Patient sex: M
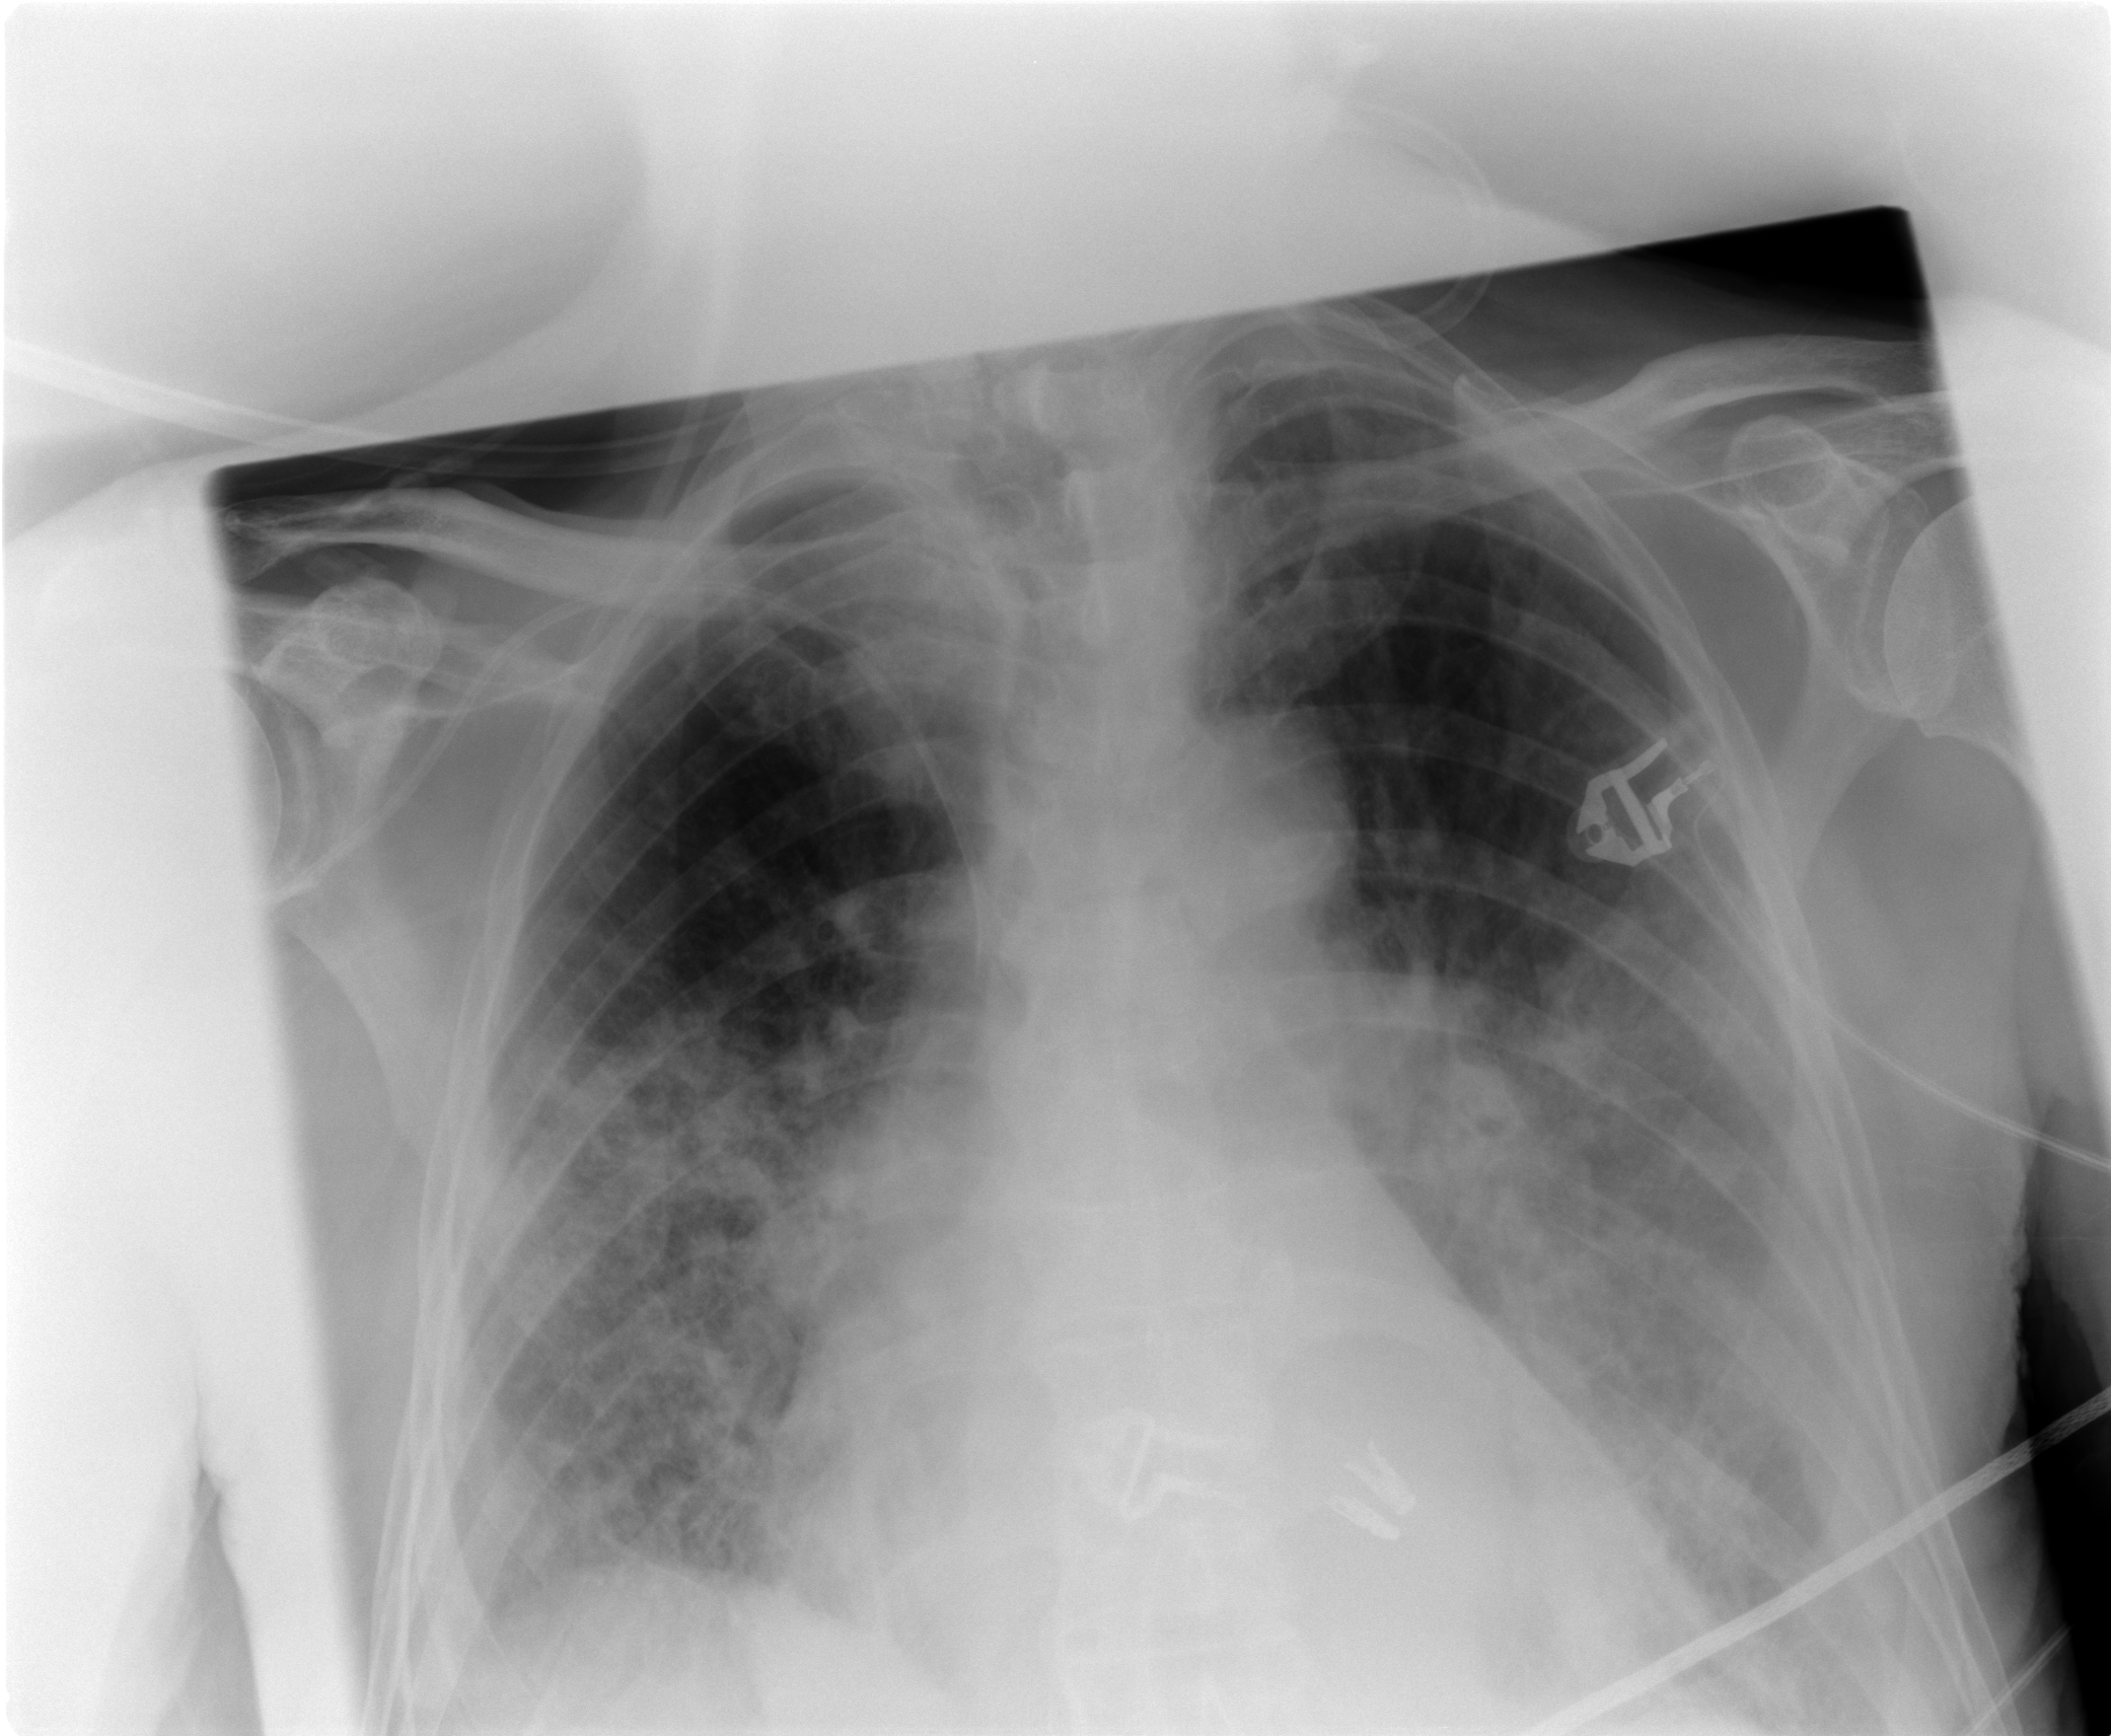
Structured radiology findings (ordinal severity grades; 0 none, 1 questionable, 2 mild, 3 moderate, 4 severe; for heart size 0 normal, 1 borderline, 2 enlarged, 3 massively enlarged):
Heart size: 2
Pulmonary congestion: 2
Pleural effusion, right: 1
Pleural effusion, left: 2
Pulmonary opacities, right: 3
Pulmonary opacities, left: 3
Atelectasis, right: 3
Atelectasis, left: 3